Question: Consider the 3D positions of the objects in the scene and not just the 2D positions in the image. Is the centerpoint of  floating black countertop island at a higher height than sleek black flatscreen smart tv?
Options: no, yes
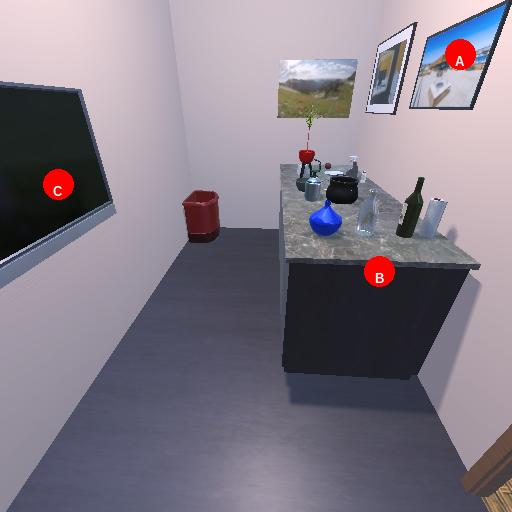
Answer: no